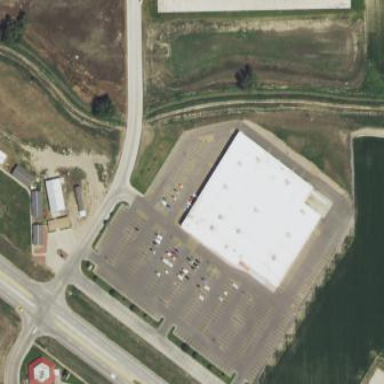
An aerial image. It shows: Supermarket building.